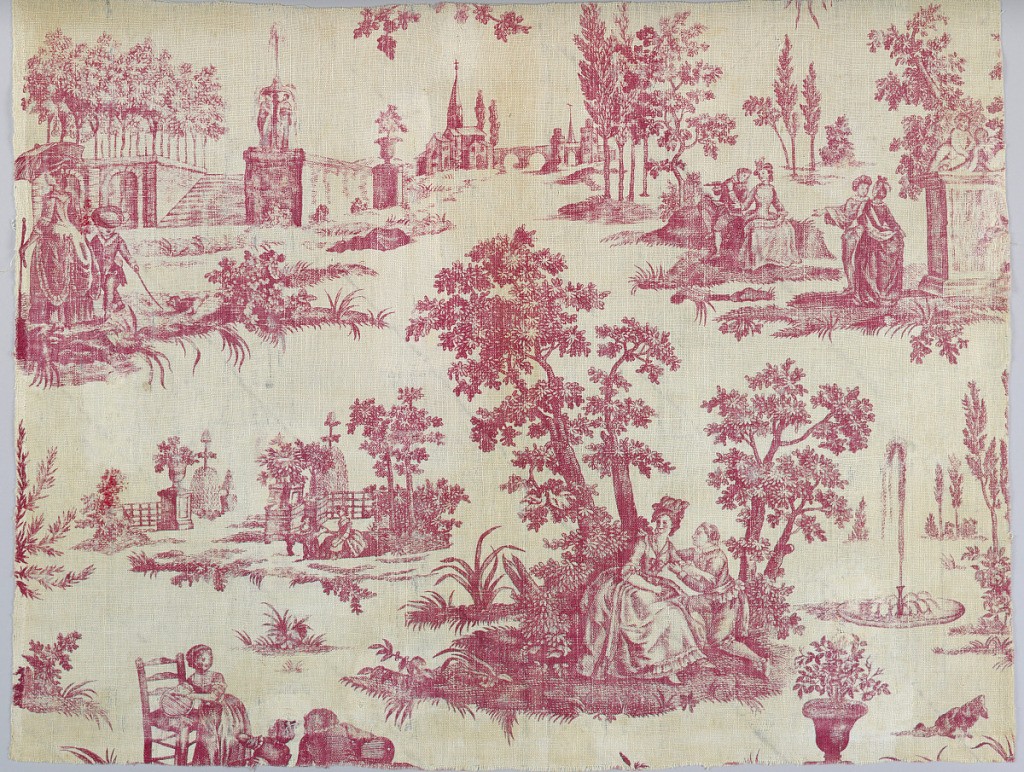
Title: Textile
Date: ca. 1785
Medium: cotton Technique: printed by engraved copper plate on plain weave
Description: Textile fragment printed in red on white showing design of lovers and children in a garden with fountains. Incomplete repeat.